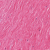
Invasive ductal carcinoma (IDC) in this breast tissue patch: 0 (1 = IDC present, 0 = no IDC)